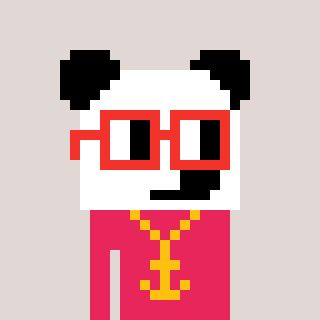
a pixel art character with square red glasses, a panda-shaped head and a redpinkish-colored body on a warm background